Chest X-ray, PA view. Patient: 70 years old, sex M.
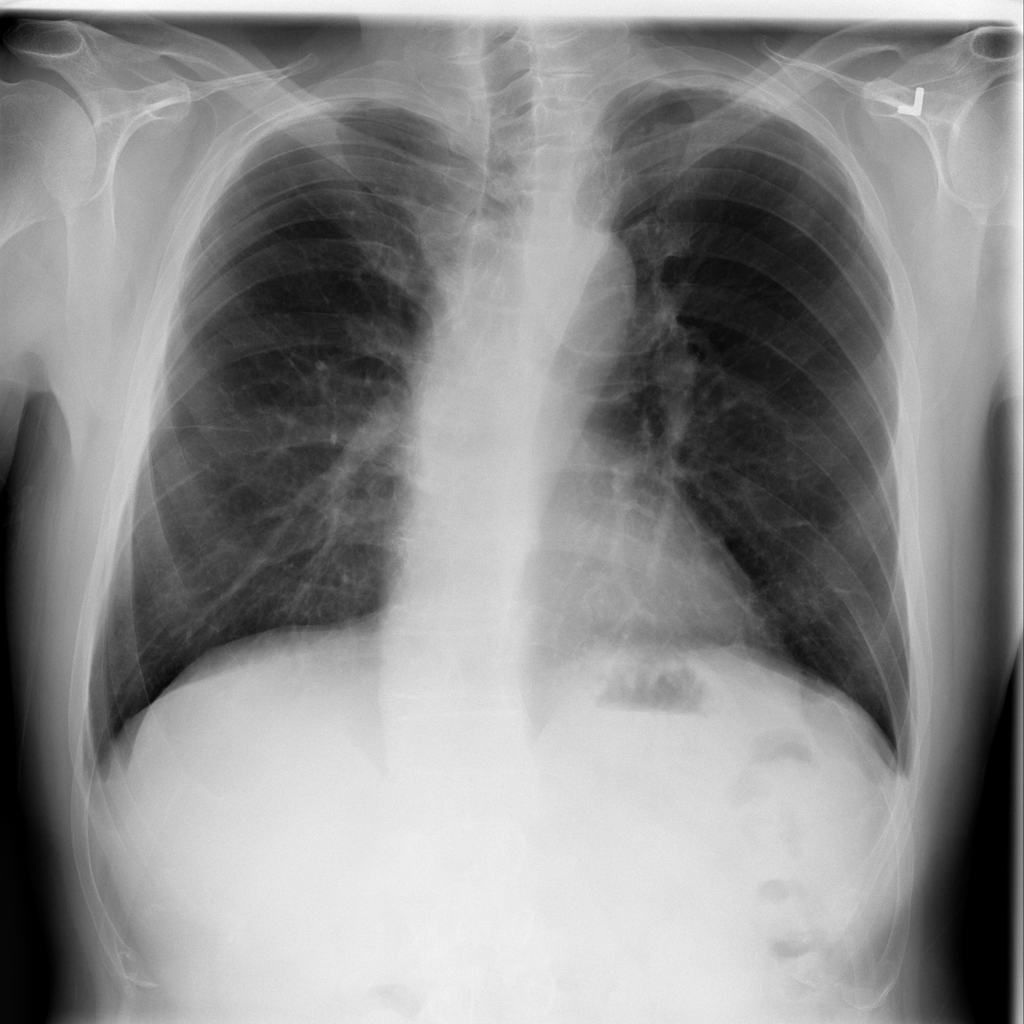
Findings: No Finding